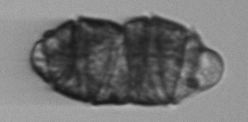
Label: Margalefidinium